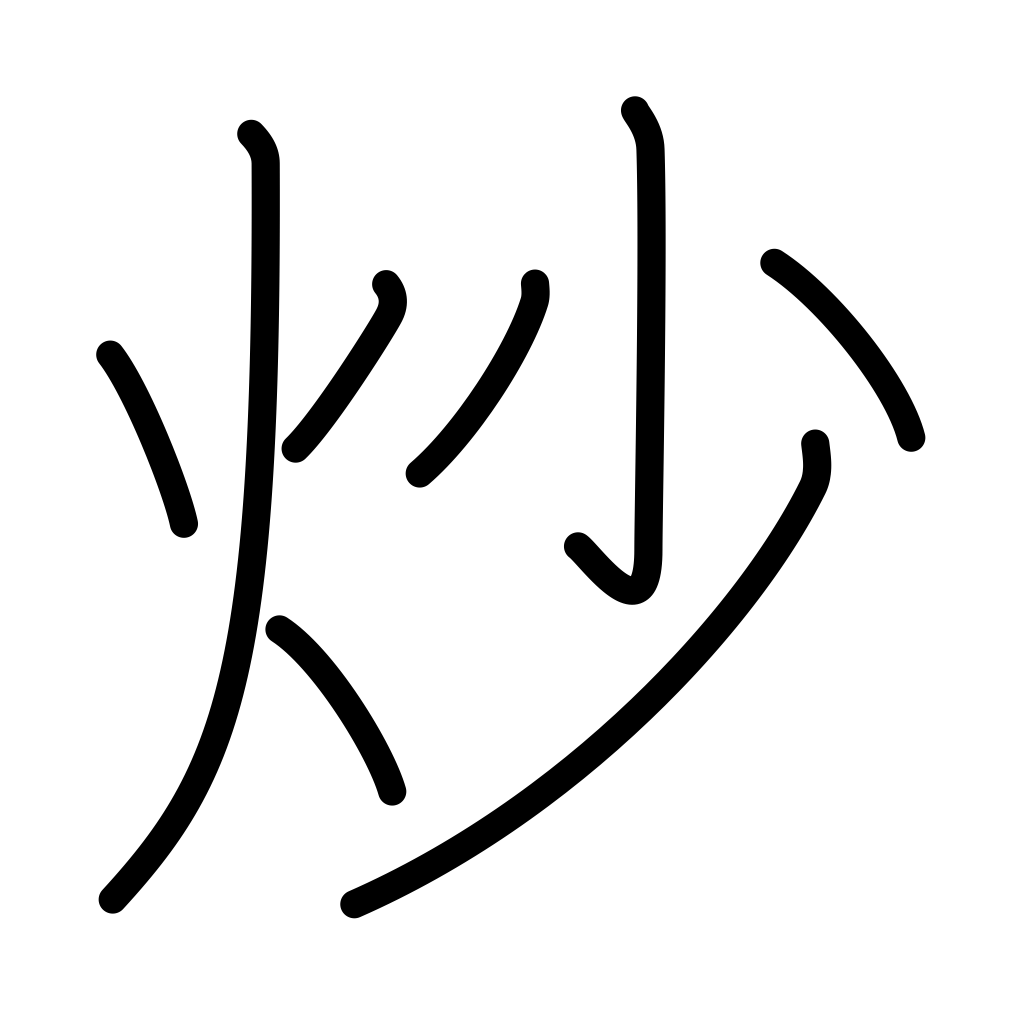
Meaning: broil, parch, roast, fry